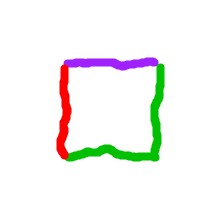
Shape: square